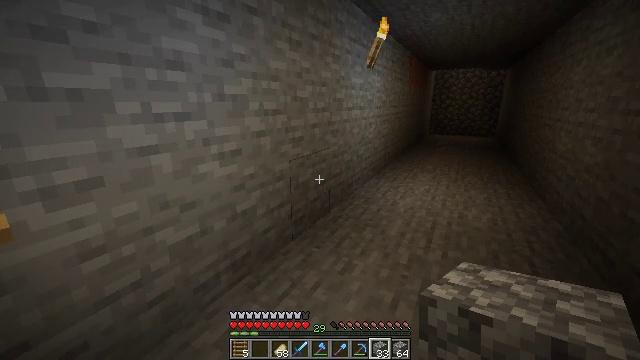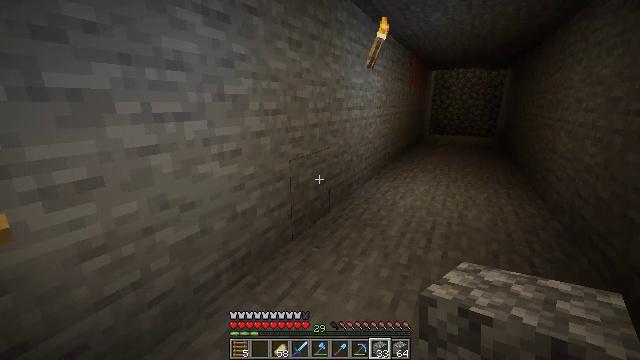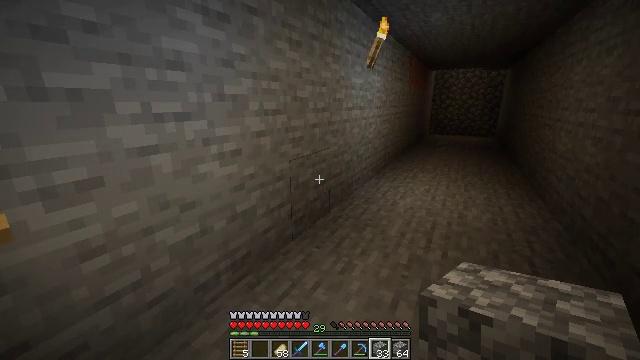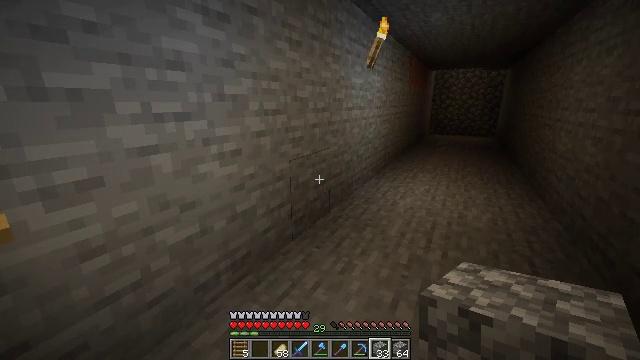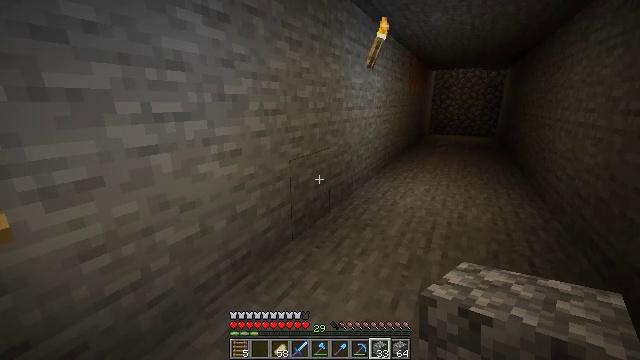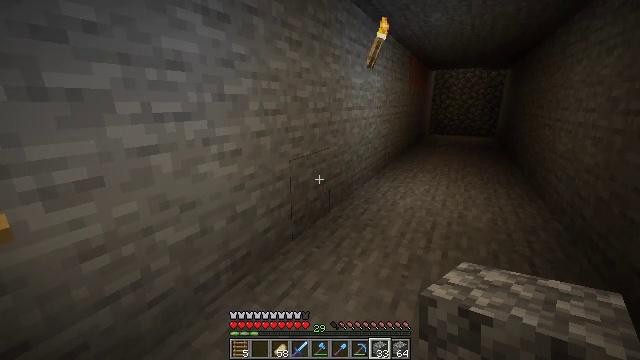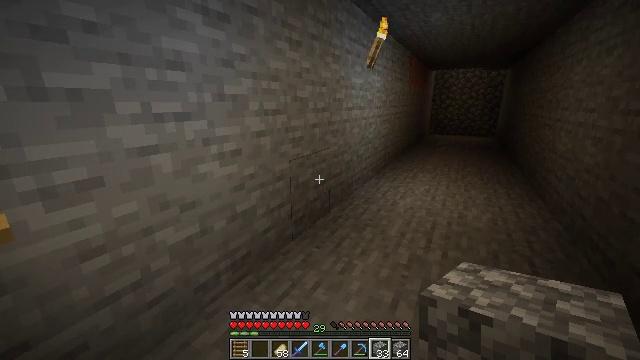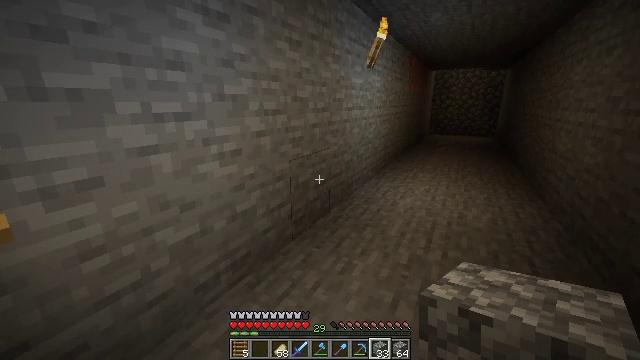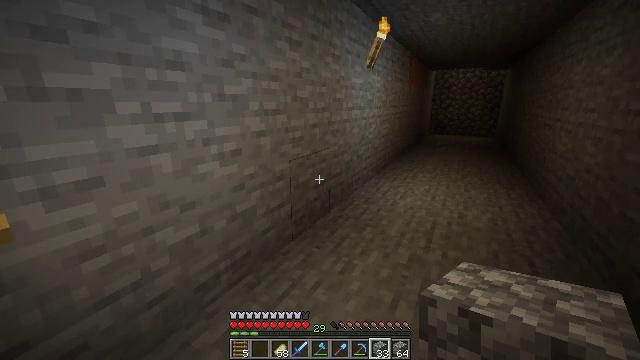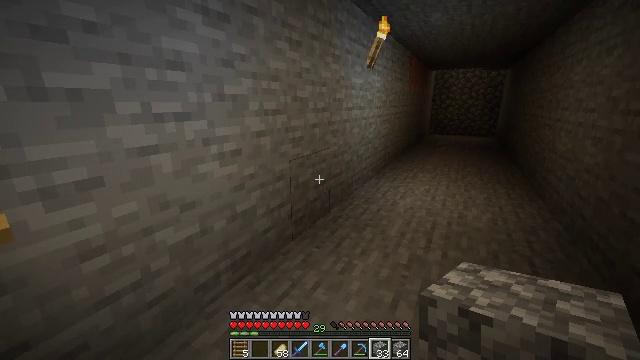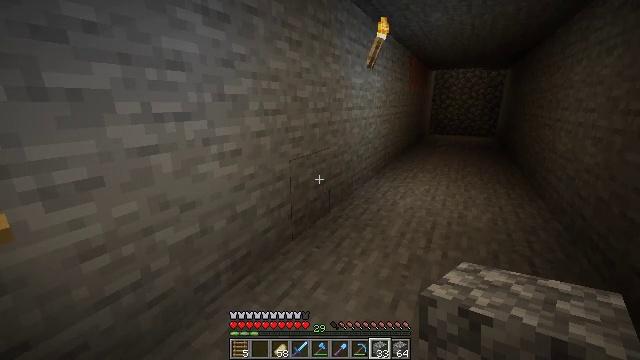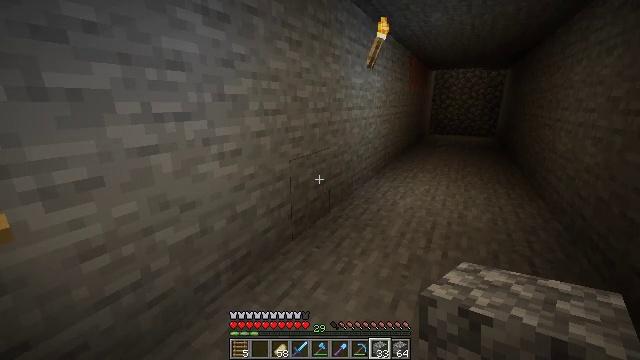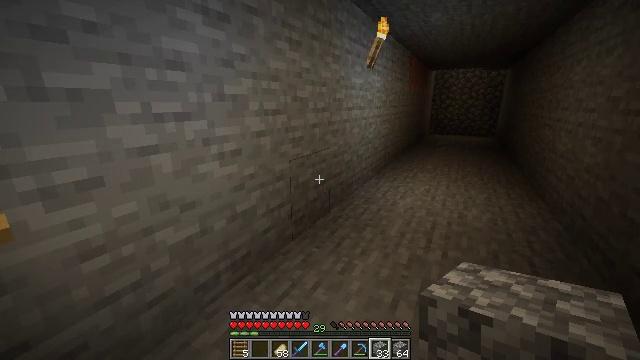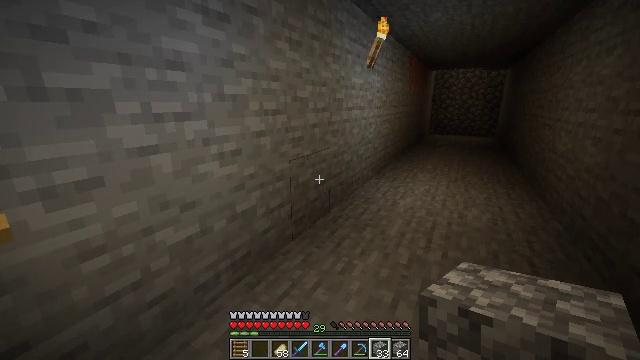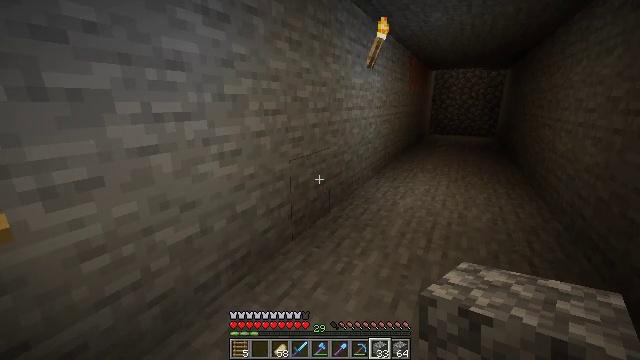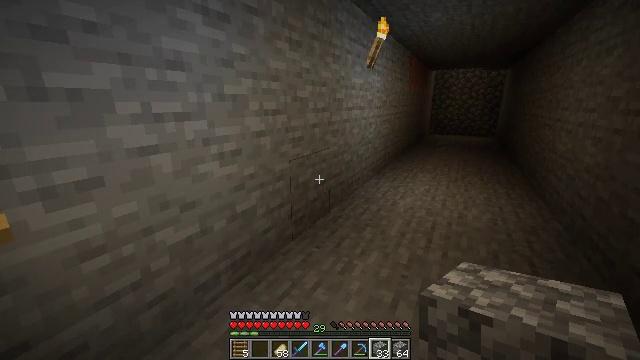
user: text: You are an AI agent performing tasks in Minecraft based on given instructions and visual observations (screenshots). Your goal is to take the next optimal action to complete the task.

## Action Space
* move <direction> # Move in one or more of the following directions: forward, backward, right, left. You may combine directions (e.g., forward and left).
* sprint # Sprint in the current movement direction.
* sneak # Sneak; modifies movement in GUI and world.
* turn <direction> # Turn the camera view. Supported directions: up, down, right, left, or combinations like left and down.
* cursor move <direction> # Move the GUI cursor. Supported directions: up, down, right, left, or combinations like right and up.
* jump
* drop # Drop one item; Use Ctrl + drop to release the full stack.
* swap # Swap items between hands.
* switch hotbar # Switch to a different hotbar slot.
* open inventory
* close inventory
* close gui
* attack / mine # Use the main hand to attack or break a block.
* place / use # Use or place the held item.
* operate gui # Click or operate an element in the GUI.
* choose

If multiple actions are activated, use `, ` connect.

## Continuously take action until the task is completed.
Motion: motion action
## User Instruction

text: Remove the ladder from its position.
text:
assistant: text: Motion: no_op
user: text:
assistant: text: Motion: no_op
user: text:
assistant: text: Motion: no_op
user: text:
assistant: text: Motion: no_op
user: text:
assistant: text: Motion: no_op
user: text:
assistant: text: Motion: no_op
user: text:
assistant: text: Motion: no_op
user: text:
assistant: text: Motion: no_op
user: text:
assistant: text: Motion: no_op
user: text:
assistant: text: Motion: no_op
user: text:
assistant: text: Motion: no_op
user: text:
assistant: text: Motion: no_op
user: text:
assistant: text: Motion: no_op
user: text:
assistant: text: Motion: no_op
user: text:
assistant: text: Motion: no_op
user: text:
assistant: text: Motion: no_op
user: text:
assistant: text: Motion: no_op
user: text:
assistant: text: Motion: no_op
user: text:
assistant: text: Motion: no_op
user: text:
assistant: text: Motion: no_op
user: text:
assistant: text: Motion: no_op
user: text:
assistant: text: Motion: no_op
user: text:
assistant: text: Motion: no_op
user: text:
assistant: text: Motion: turn left
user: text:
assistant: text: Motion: turn left
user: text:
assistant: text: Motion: turn left and up
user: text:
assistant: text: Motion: turn left and up
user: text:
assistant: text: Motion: turn left
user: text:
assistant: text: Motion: no_op
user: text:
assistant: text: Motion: no_op